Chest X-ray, AP view. Patient: 44 years old, sex M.
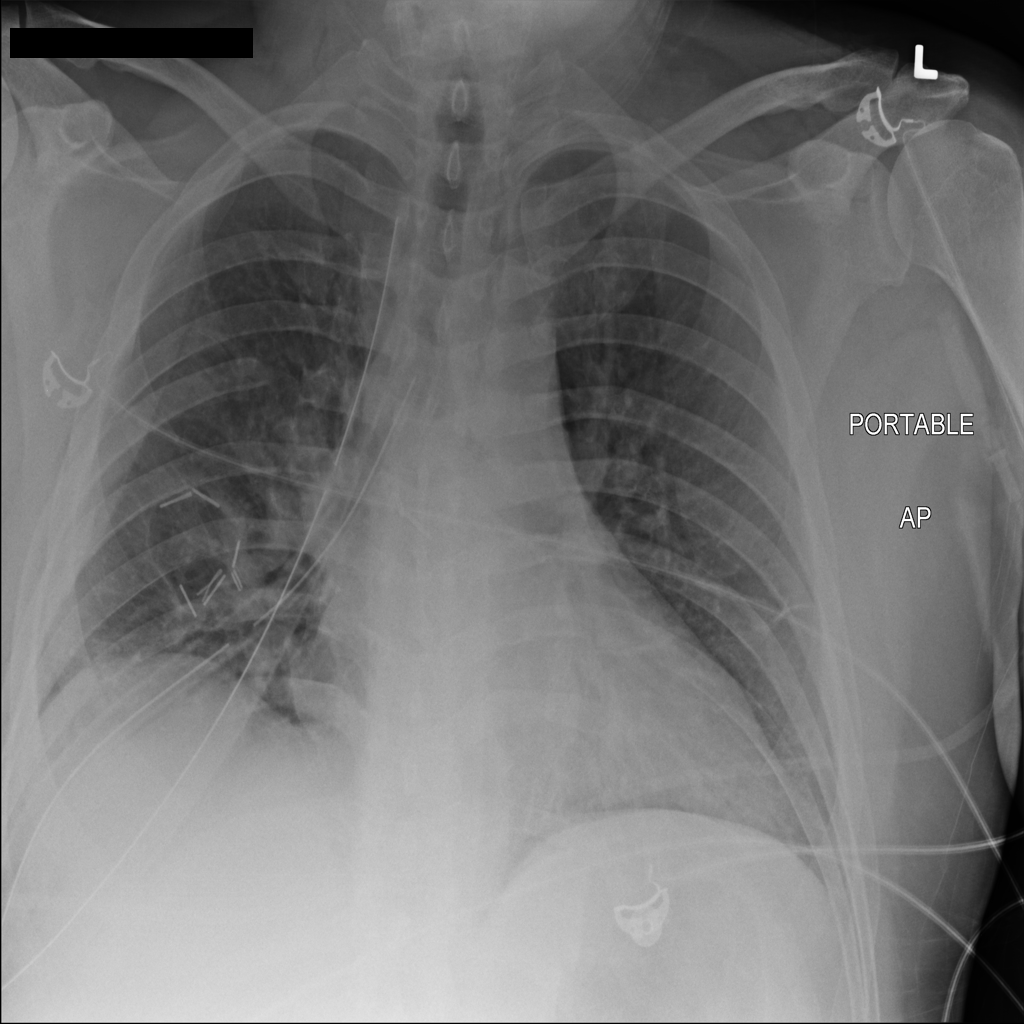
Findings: No Finding